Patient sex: M
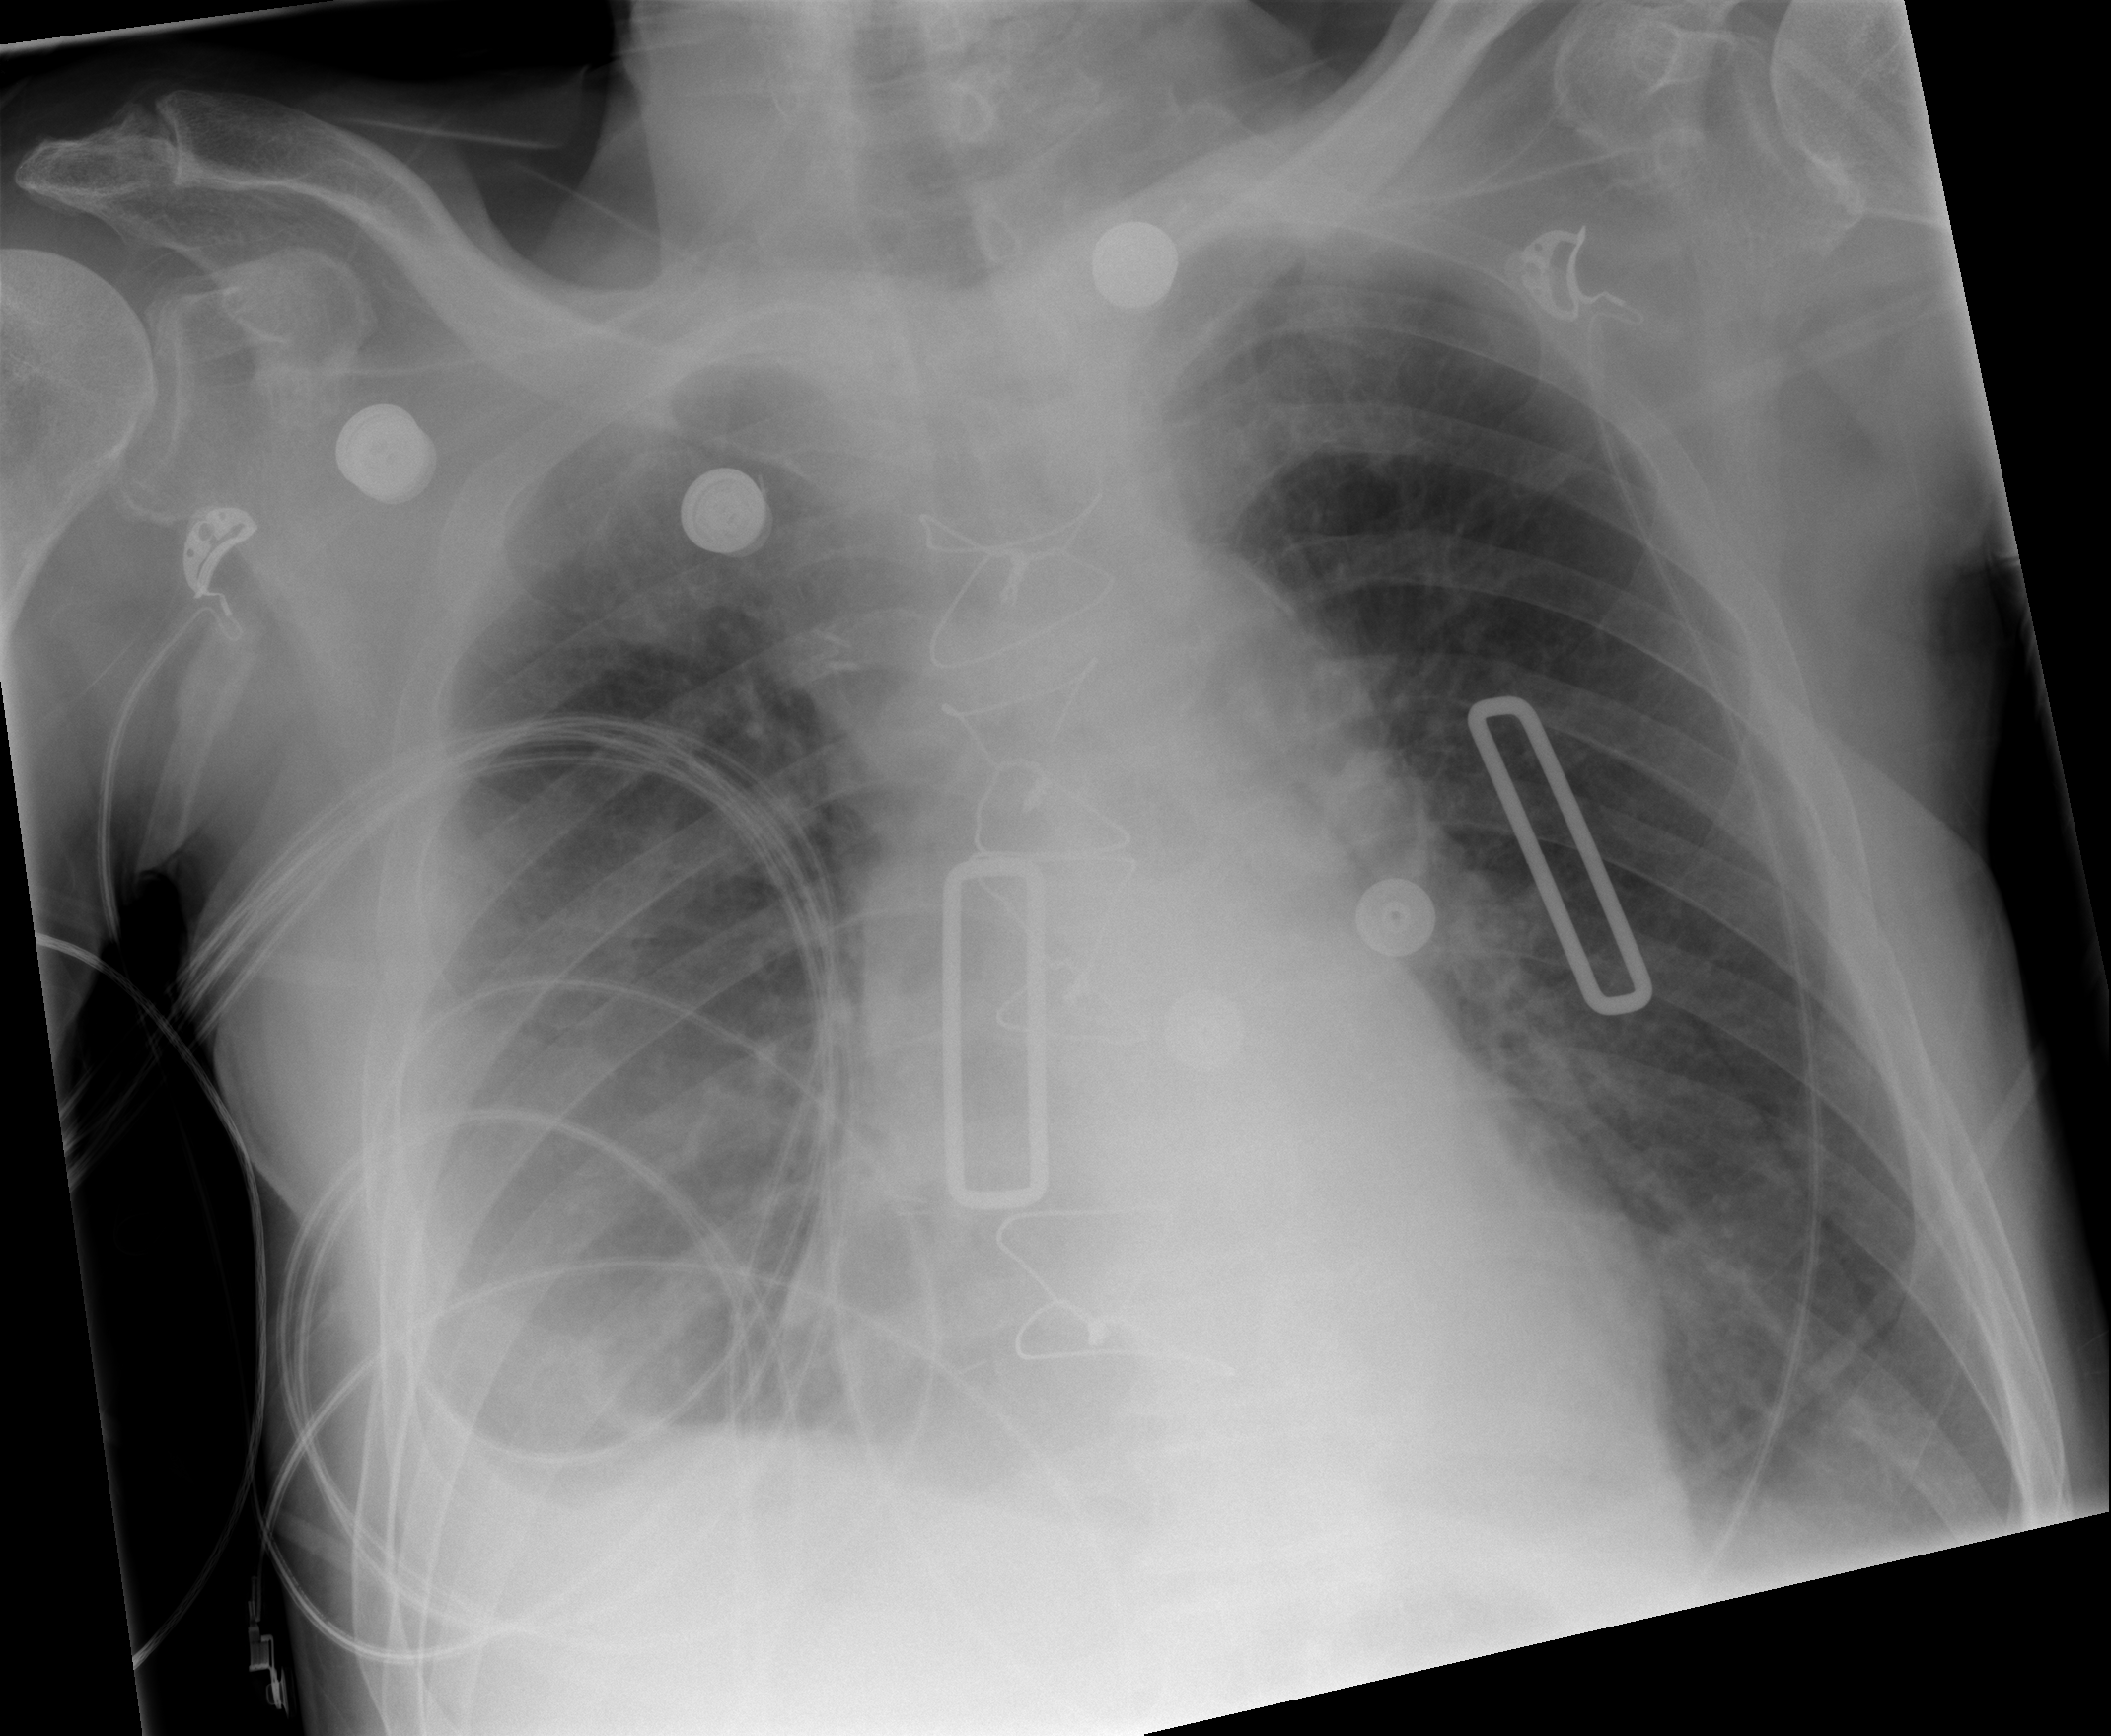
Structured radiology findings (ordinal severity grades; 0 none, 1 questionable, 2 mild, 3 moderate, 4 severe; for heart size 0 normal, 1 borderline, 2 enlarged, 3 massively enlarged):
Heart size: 1
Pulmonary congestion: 0
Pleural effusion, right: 2
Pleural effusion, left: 2
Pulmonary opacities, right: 0
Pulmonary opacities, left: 0
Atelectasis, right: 2
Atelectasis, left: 2